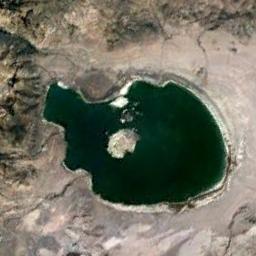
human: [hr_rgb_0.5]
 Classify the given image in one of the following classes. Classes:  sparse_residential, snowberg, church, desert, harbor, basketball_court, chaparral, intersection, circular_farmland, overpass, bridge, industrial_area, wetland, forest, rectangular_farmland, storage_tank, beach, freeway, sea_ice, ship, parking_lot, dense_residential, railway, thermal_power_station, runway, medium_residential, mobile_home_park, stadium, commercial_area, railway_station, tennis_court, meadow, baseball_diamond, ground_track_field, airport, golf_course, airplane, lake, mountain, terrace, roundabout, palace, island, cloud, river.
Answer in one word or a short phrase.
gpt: lake